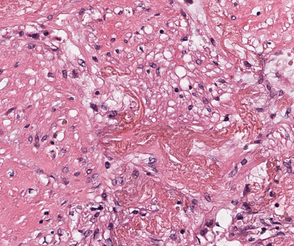
Tumor epithelial tissue: no
Tumor-associated stroma tissue: yes
Normal tissue: no